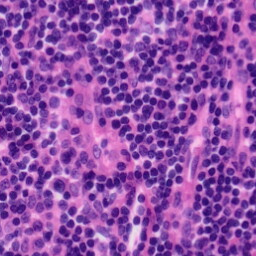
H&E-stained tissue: Tonsil